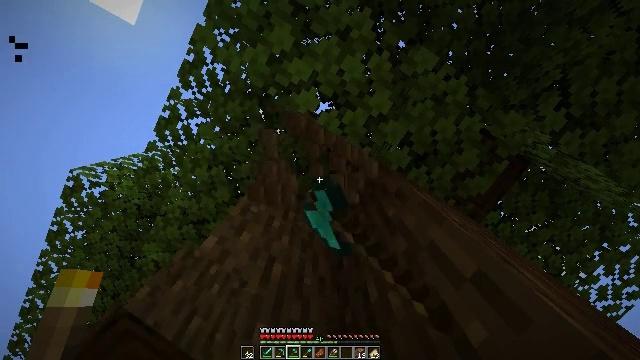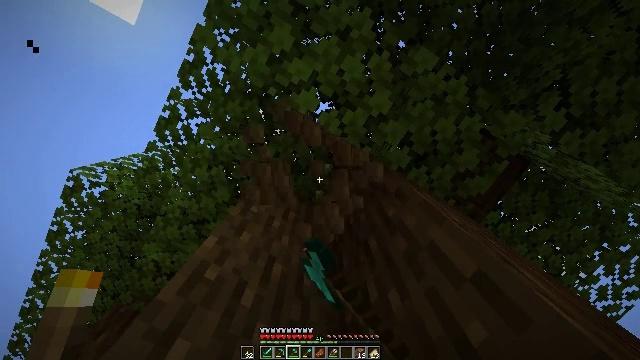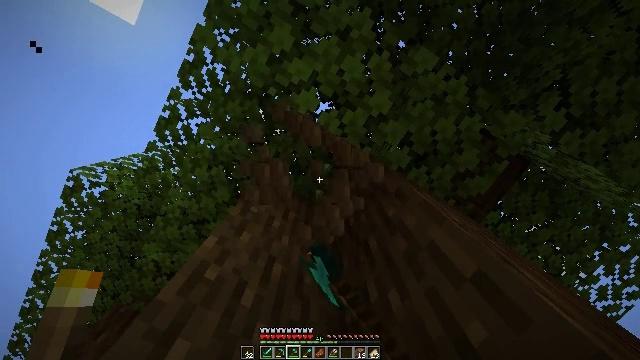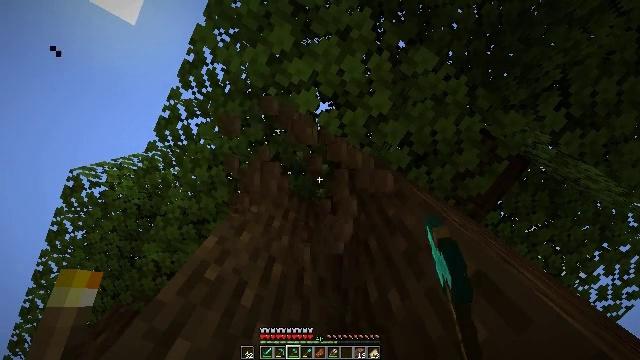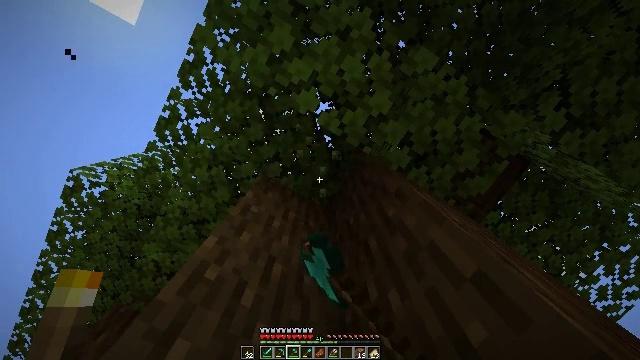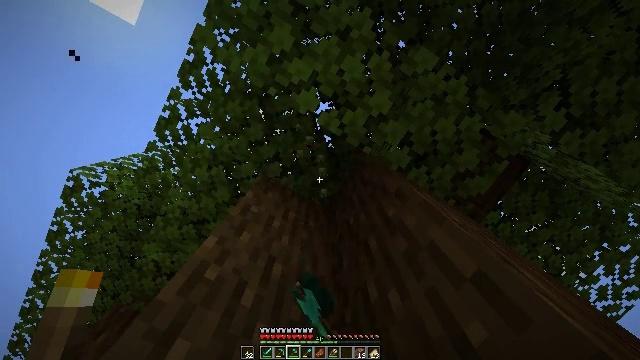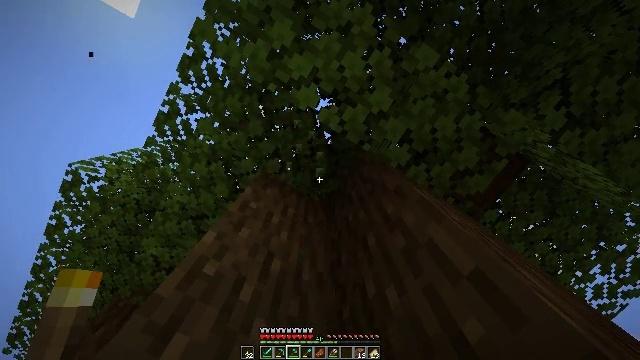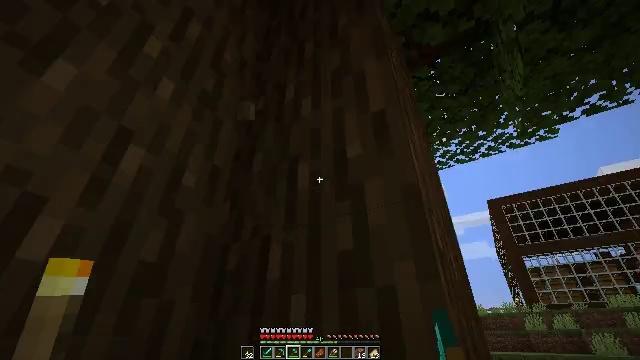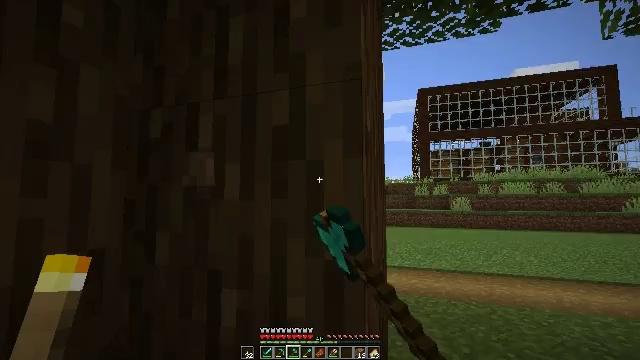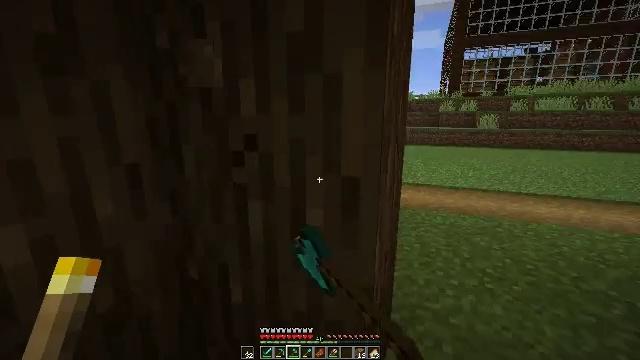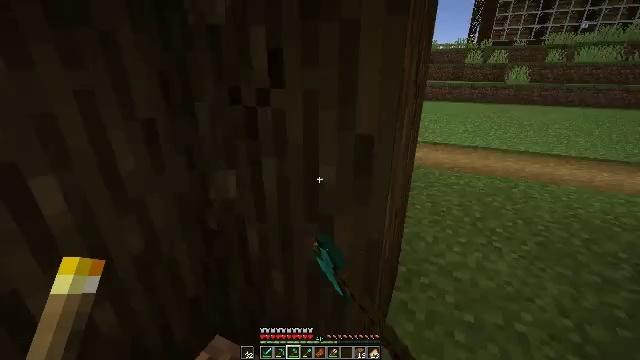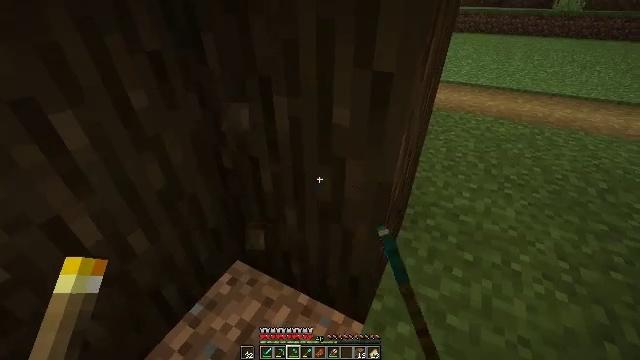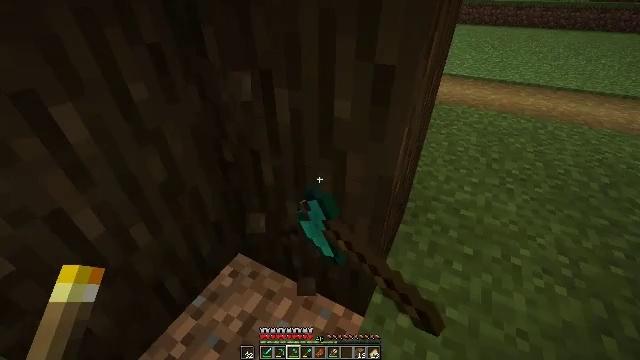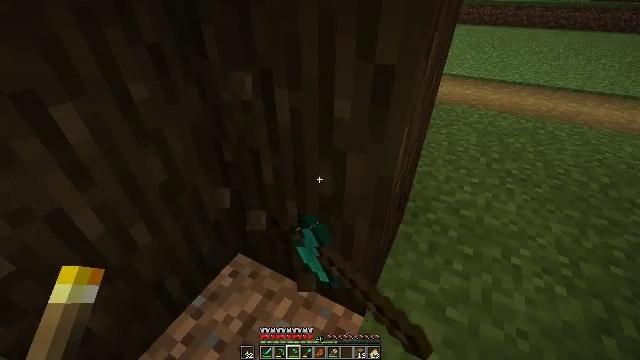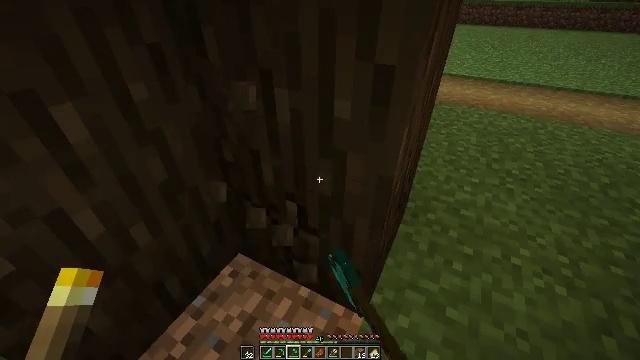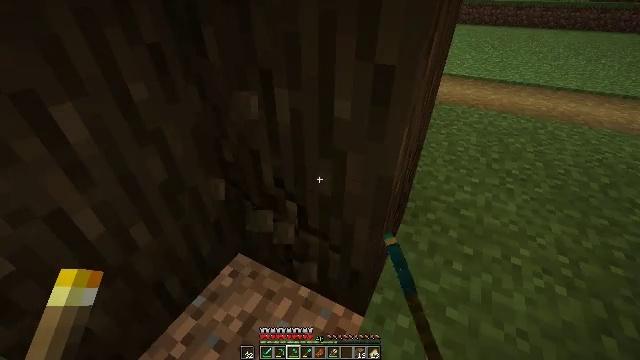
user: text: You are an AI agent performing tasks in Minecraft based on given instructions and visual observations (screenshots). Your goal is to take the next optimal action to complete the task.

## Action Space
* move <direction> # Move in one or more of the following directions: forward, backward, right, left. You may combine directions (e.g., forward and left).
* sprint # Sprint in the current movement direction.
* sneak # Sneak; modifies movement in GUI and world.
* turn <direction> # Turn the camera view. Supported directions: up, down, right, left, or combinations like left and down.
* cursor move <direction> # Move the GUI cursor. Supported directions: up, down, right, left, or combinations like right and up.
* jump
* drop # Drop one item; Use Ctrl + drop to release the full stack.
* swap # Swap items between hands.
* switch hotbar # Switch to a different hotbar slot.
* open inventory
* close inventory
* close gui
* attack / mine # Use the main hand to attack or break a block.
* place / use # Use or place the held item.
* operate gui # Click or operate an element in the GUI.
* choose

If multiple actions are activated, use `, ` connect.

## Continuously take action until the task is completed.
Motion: motion action
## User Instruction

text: Break the dark oak log in the forest.
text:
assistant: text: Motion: attack / mine
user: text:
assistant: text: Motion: attack / mine
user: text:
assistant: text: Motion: attack / mine
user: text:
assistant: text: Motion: attack / mine
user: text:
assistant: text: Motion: attack / mine
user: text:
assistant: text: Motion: attack / mine
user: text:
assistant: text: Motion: turn right and down, attack / mine
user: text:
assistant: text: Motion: turn right and down, attack / mine
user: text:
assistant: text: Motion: turn left and down, attack / mine
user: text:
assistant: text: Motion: turn left and down, attack / mine
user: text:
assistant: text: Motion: turn left and down, attack / mine
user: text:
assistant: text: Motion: turn down, attack / mine
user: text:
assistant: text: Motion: attack / mine
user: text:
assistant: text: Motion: attack / mine
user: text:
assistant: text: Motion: attack / mine
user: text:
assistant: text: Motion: attack / mine
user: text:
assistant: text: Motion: attack / mine
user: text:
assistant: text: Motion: attack / mine
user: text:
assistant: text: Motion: attack / mine
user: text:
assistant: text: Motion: turn up, attack / mine
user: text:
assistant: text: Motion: turn right and up, attack / mine
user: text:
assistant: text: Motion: attack / mine
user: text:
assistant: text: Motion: attack / mine
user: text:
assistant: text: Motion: attack / mine
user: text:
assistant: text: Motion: attack / mine
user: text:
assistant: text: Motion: attack / mine
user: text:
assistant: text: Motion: attack / mine
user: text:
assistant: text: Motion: attack / mine
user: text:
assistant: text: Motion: attack / mine
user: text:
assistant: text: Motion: attack / mine